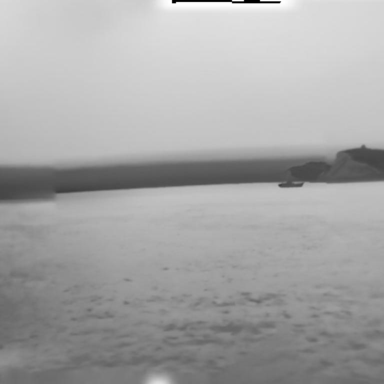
There is a liner in the infrared image.